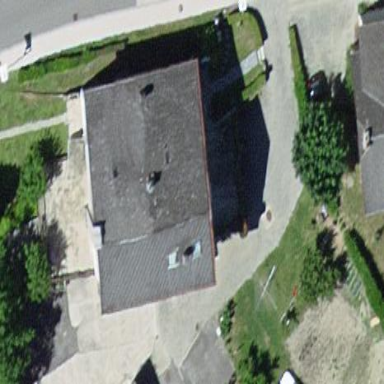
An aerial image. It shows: Detached building with saltbox-shaped roof.